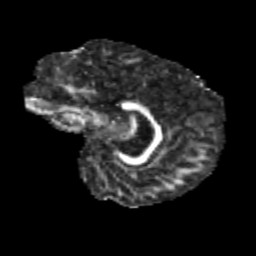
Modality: FA
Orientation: sagittal
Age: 10
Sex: male
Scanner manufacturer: siemens
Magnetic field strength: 3 T
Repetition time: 3.8 s
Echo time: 0.07 s